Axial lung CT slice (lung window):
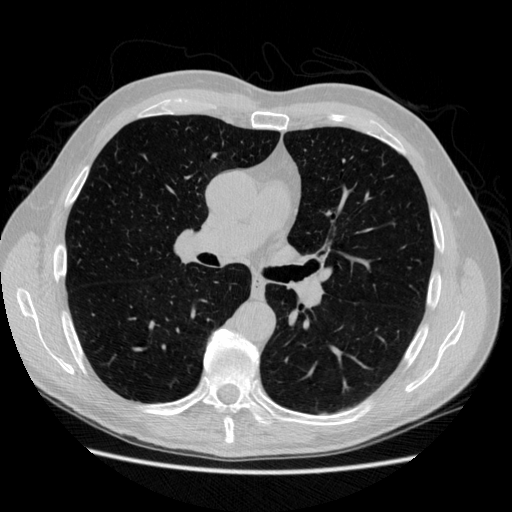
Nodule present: no